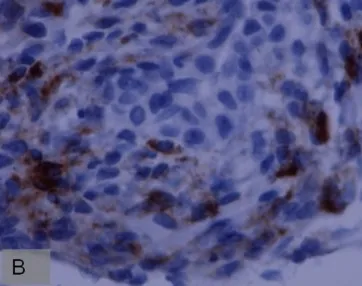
(H + E, original magnification 200 x); B.
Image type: pathology (immunostaining)